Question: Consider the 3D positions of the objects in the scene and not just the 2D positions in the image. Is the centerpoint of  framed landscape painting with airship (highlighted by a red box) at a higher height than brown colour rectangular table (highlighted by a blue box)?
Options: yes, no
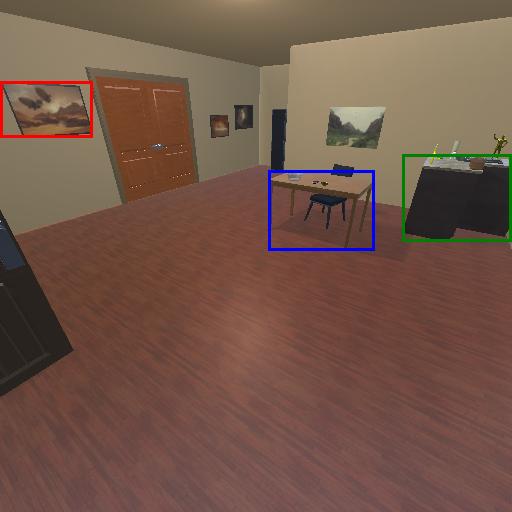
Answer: yes